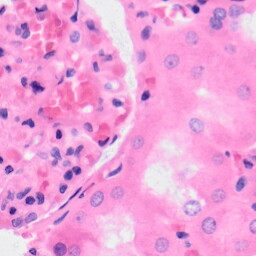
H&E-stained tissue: Kidney